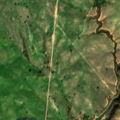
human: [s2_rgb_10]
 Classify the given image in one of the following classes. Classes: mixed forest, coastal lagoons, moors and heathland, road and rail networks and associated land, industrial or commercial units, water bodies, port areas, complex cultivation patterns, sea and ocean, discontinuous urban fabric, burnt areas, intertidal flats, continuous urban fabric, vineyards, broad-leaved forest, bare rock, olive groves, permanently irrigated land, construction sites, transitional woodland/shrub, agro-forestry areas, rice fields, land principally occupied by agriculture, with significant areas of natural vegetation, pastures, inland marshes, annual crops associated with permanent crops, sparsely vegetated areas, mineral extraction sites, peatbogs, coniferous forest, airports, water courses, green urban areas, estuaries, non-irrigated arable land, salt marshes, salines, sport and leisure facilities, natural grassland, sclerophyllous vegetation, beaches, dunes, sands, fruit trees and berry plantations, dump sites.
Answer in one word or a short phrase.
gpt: industrial or commercial units, non-irrigated arable land, transitional woodland/shrub, water bodies